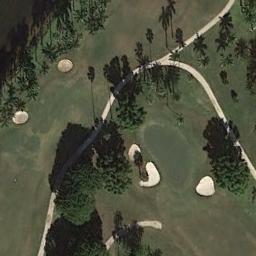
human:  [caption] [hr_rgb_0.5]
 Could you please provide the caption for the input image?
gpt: The golf course has a putting green, Some fairways, Roads, Barrier trees and sandpits .

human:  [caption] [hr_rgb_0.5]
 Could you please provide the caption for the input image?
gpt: There are two large bunkers and two paths .

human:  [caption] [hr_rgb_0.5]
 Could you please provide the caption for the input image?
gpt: There are many trees in the golf course .

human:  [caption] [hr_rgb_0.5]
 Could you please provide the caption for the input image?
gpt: There are a few bunkers and a few paths on the large green lawn on the golf course and many trees .

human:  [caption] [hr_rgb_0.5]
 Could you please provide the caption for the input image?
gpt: There are five bunkers and some trees on the golf course .